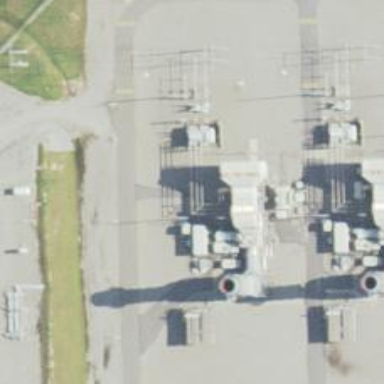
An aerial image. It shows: Gas-powered generator. It is gas turbine type generator.